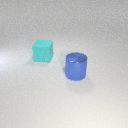
large blue metal cylinder in front of large cyan rubber cube